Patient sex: F
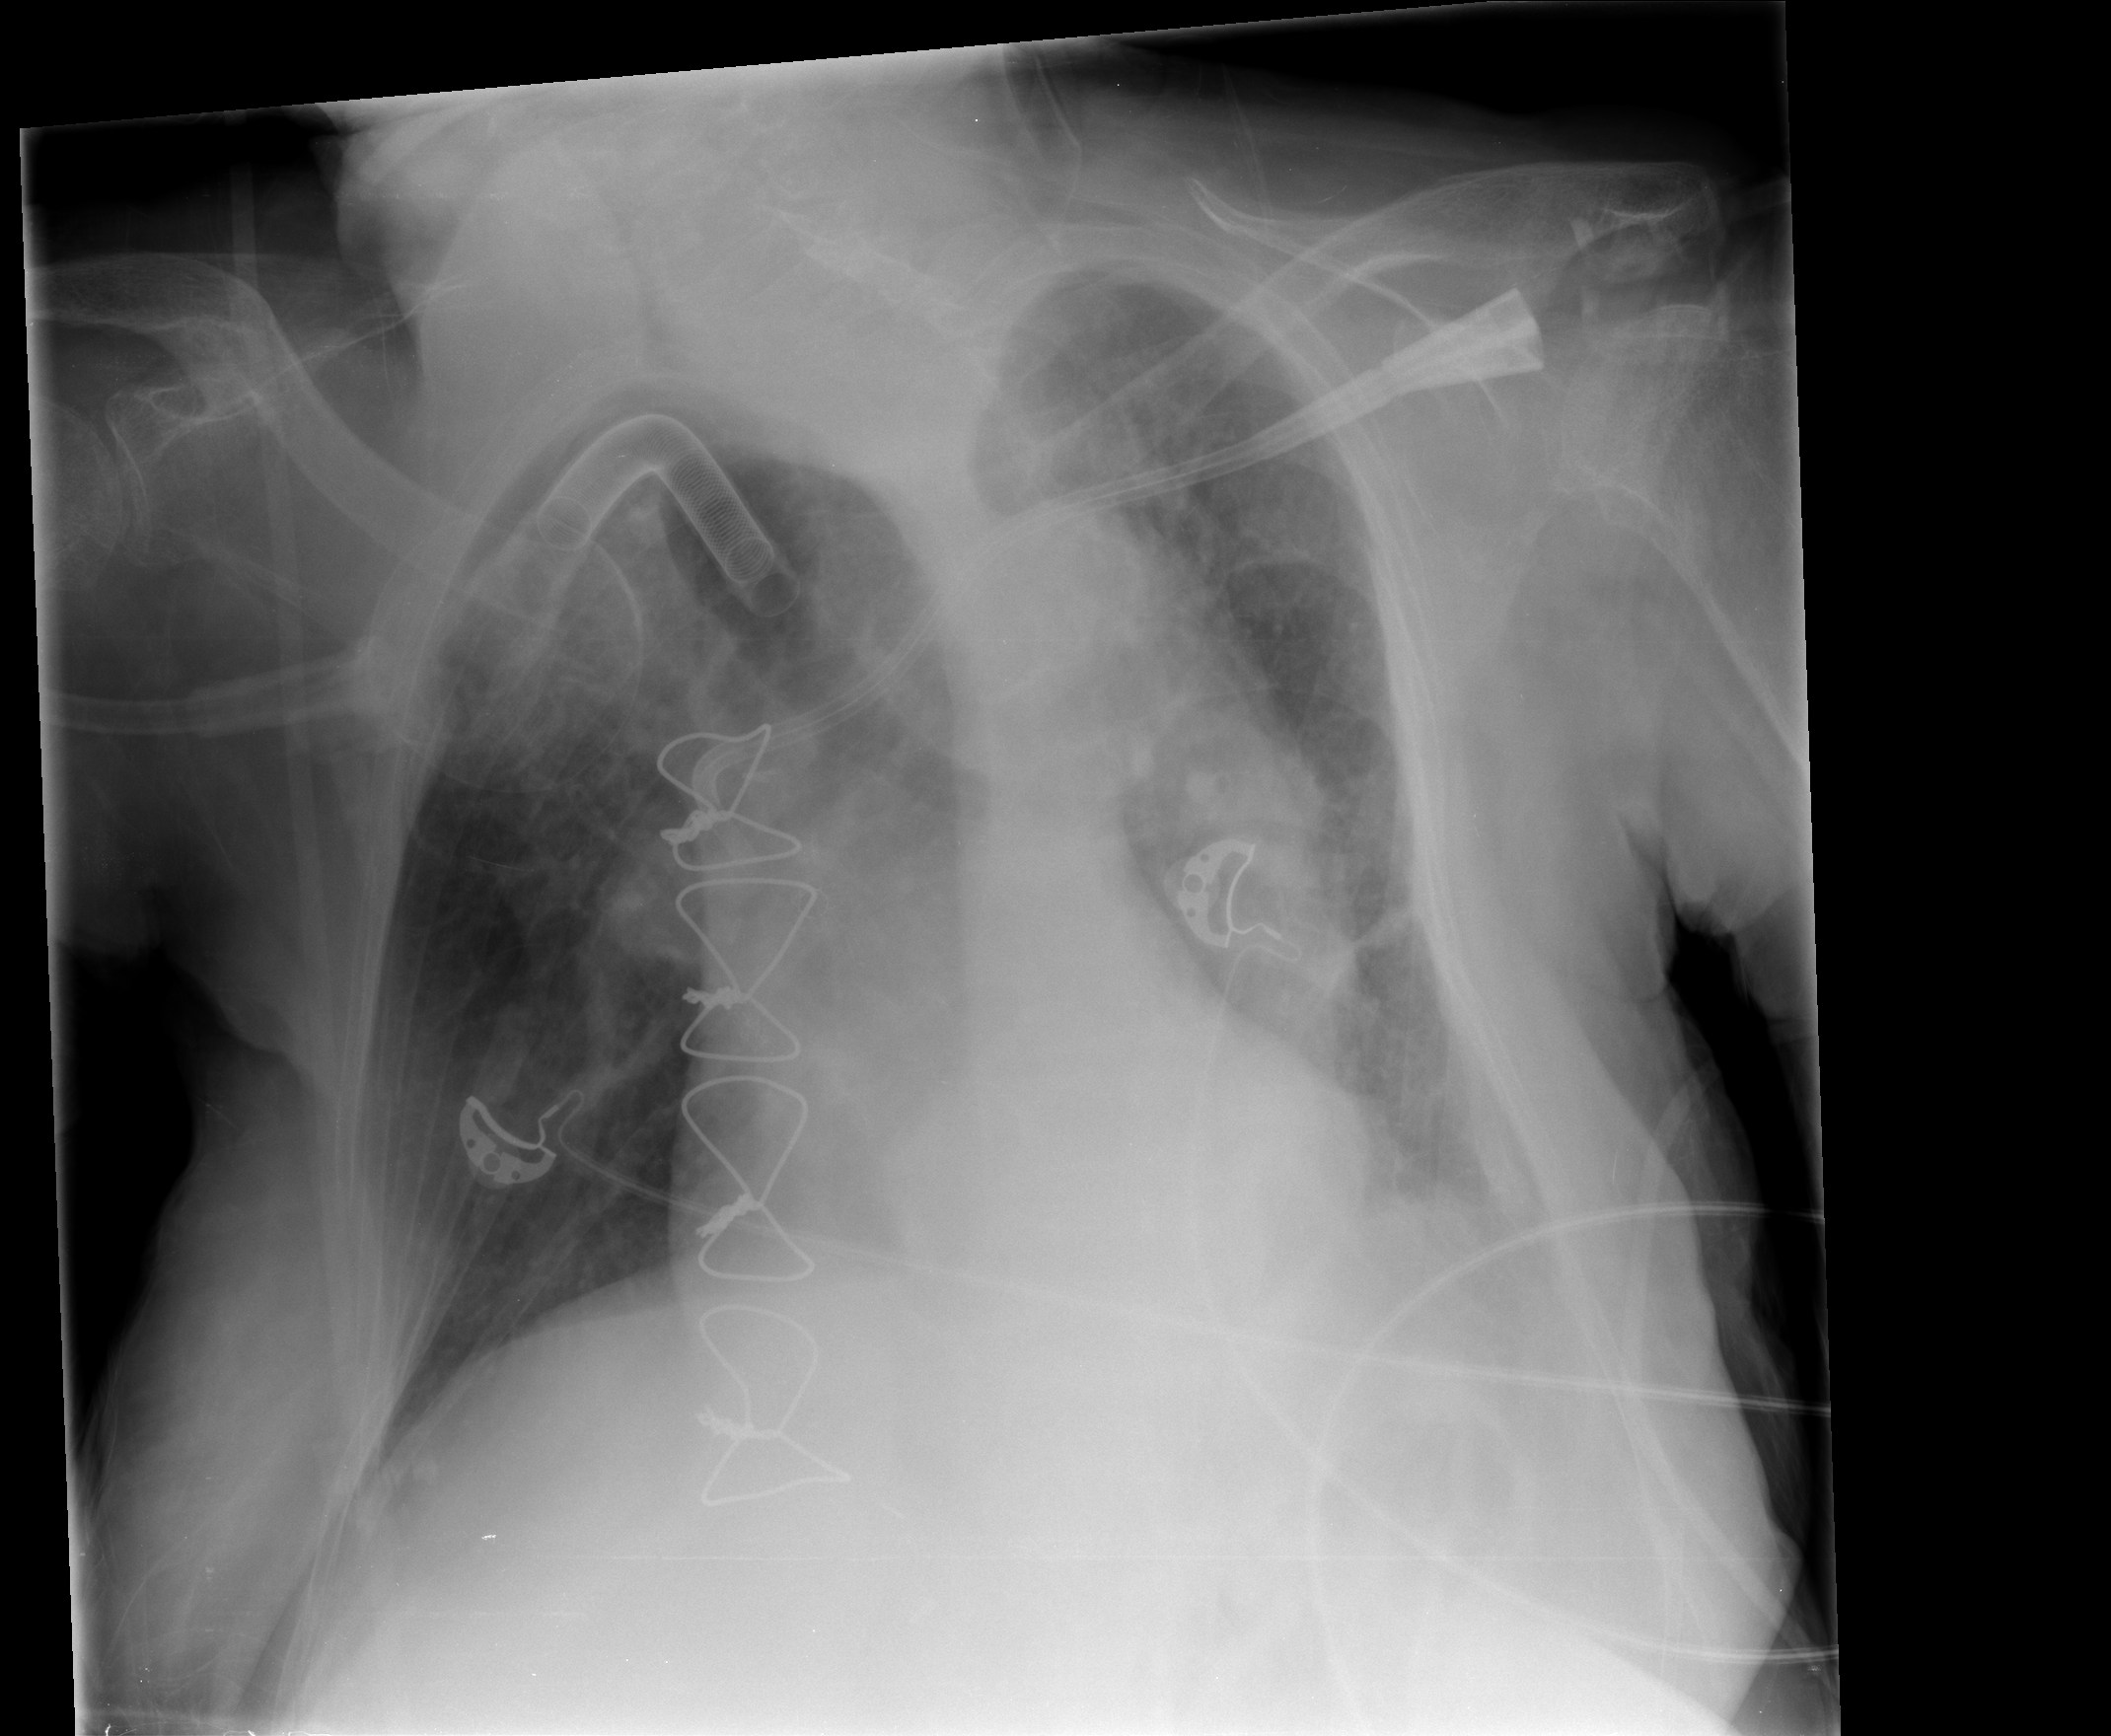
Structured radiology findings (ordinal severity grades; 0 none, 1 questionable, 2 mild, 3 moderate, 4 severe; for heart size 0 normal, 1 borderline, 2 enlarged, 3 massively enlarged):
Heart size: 2
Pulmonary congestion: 0
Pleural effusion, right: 0
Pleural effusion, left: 1
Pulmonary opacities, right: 0
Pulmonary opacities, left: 0
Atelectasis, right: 0
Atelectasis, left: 2